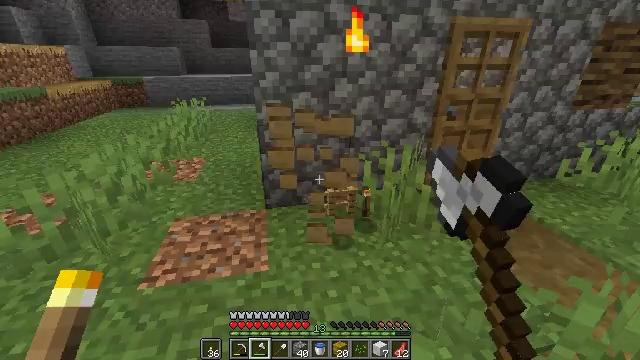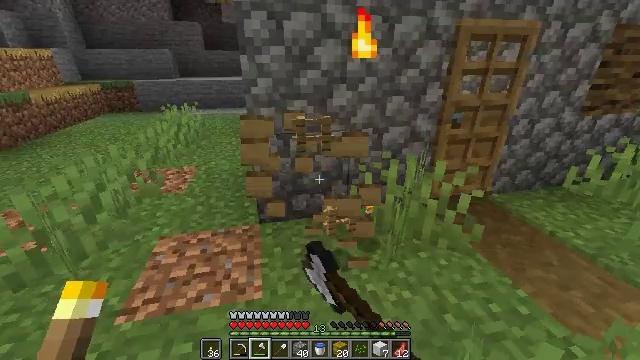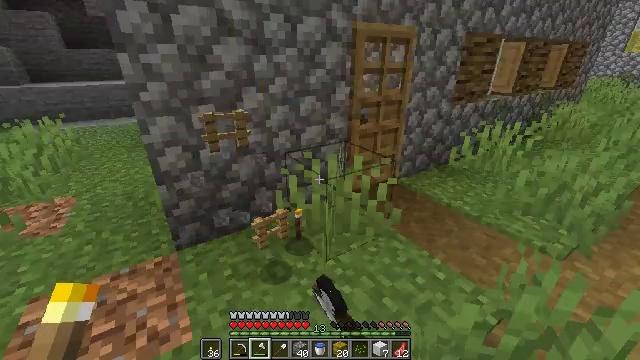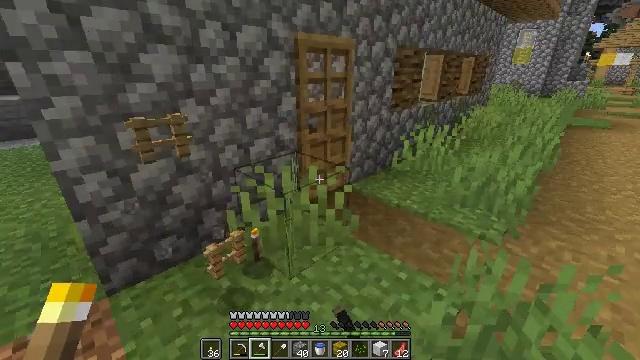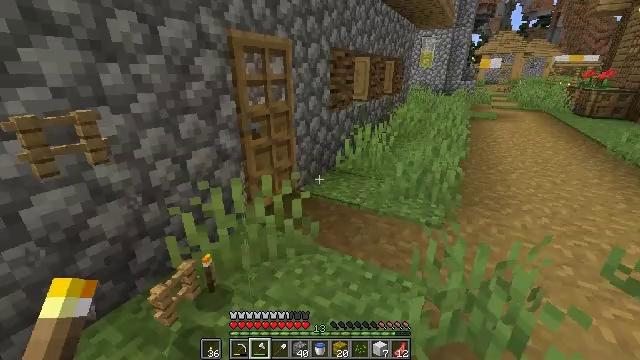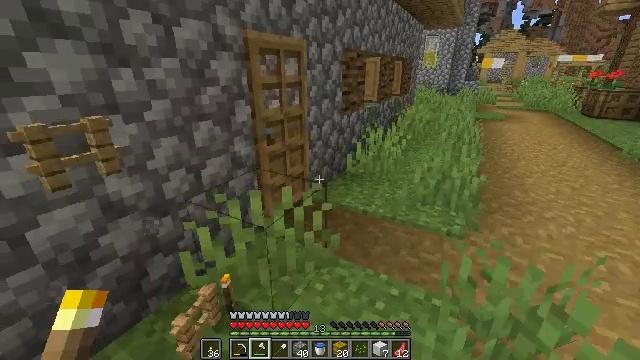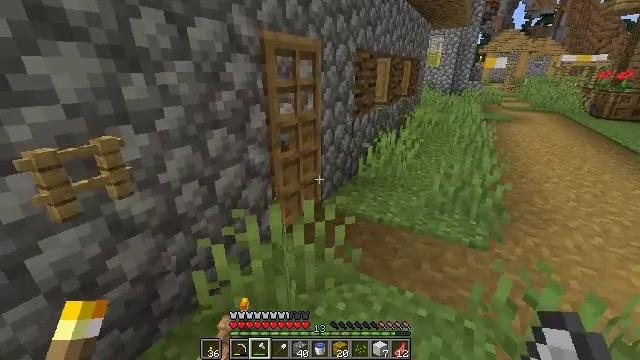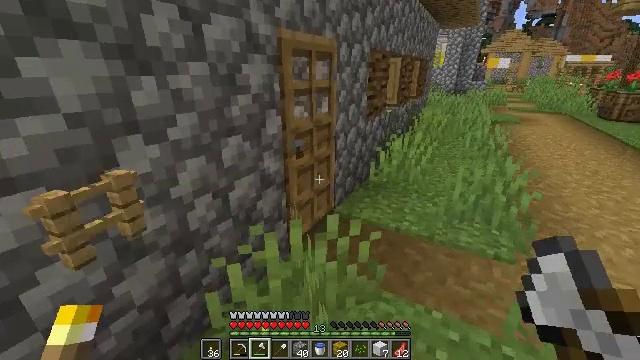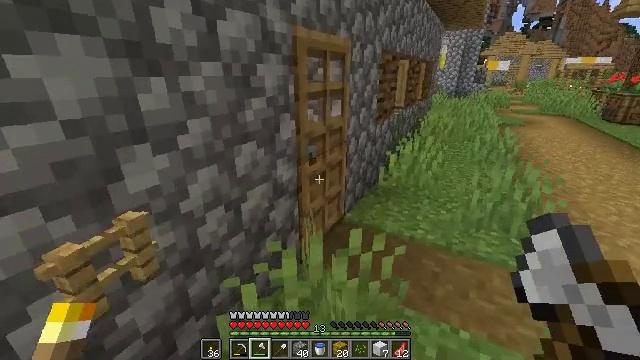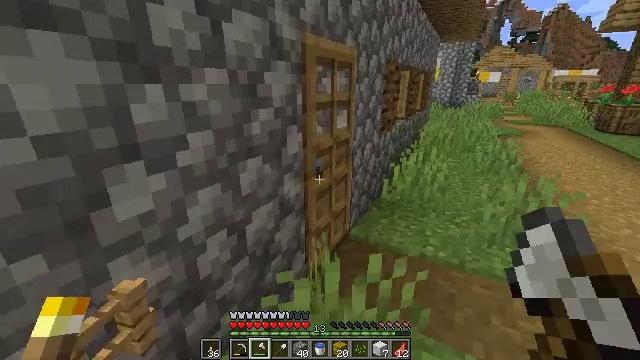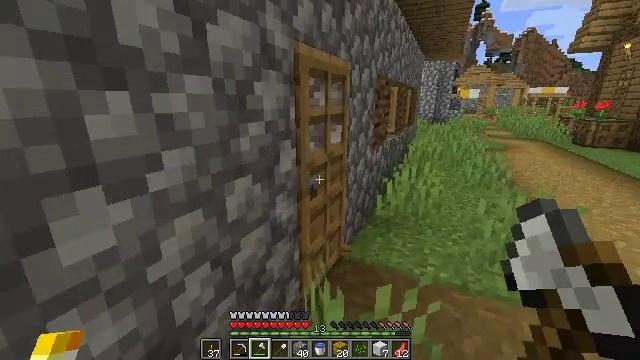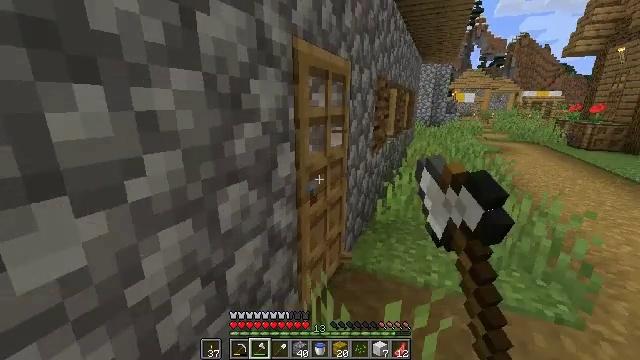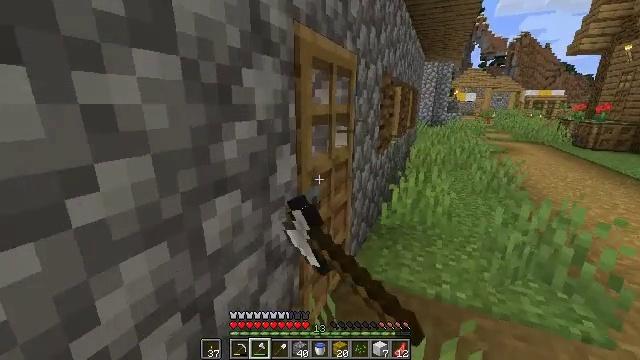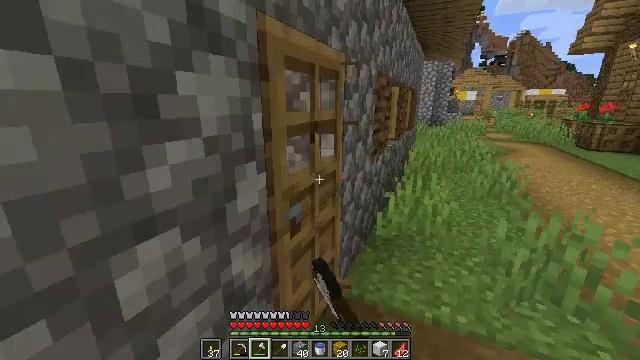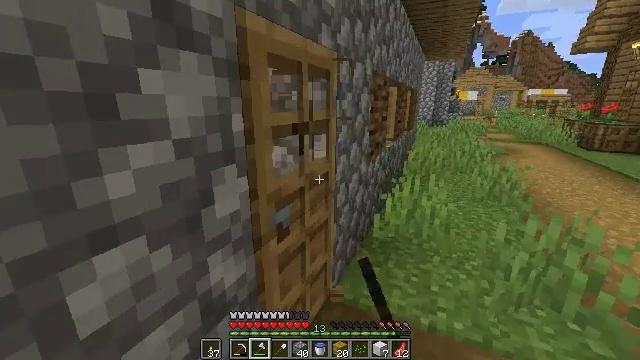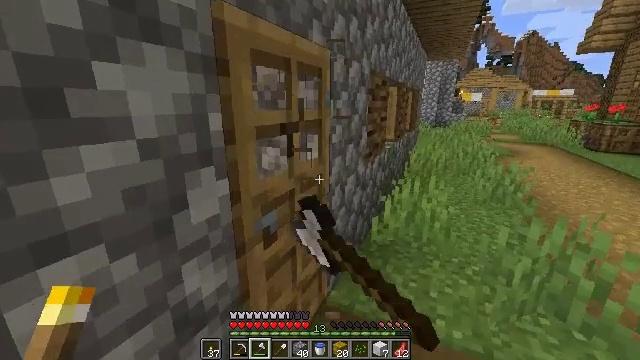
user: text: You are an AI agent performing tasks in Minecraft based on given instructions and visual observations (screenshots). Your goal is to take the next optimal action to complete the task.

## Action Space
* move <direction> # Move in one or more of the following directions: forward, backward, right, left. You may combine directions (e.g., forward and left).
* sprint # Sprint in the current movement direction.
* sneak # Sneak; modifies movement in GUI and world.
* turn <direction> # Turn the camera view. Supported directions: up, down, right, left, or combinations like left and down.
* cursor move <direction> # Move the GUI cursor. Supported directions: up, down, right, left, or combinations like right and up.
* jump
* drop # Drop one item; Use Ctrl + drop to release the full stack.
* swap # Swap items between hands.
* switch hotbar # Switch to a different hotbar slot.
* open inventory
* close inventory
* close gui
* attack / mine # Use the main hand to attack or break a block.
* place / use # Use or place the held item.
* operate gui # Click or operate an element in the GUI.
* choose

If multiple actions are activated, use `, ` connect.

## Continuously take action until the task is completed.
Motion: motion action
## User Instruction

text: Remove the oak door from its frame.
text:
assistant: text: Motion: move forward, attack / mine
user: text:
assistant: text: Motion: move forward and move left, turn right
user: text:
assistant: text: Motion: move forward and move left, turn right and up
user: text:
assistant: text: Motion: move forward and move left, turn right
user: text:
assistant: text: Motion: move forward and move left
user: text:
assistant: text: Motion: move forward and move left
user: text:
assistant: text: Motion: move forward and move left
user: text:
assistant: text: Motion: move forward and move left
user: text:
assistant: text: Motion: move forward, turn right and up
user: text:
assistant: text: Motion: move forward, turn right and up, attack / mine
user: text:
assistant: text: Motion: move forward, attack / mine
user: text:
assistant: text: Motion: move forward and move right, attack / mine
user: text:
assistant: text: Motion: move right, attack / mine
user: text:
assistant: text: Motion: attack / mine
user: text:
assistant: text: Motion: attack / mine
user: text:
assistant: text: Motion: turn left, attack / mine
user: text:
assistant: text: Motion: turn left, attack / mine
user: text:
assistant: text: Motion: turn left, attack / mine
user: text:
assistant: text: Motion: turn left and up, attack / mine
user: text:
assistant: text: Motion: turn left and up, attack / mine
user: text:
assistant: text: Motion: attack / mine
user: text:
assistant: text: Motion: attack / mine
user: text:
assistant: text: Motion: attack / mine
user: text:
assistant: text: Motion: attack / mine
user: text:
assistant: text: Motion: attack / mine
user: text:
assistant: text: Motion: attack / mine
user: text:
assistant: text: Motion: attack / mine
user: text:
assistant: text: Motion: attack / mine
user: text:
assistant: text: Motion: attack / mine
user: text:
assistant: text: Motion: attack / mine